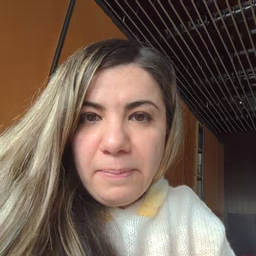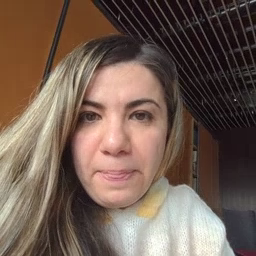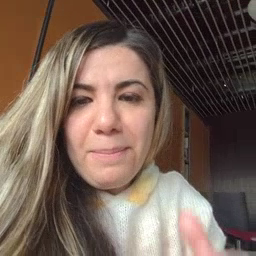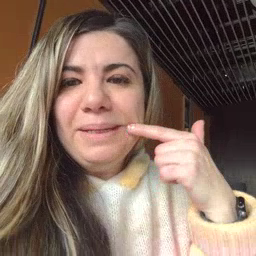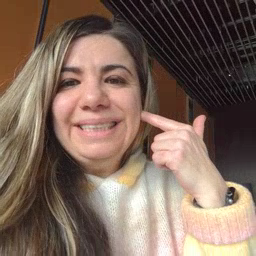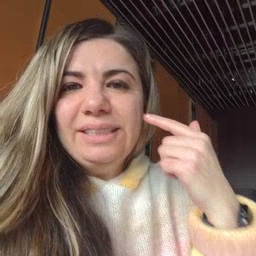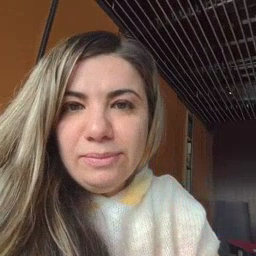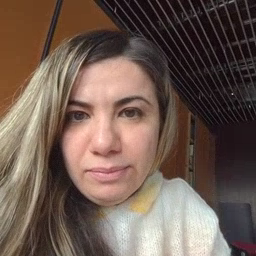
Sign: smile